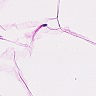
Metastatic tissue present: no